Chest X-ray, AP view. Patient: 54 years old, sex M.
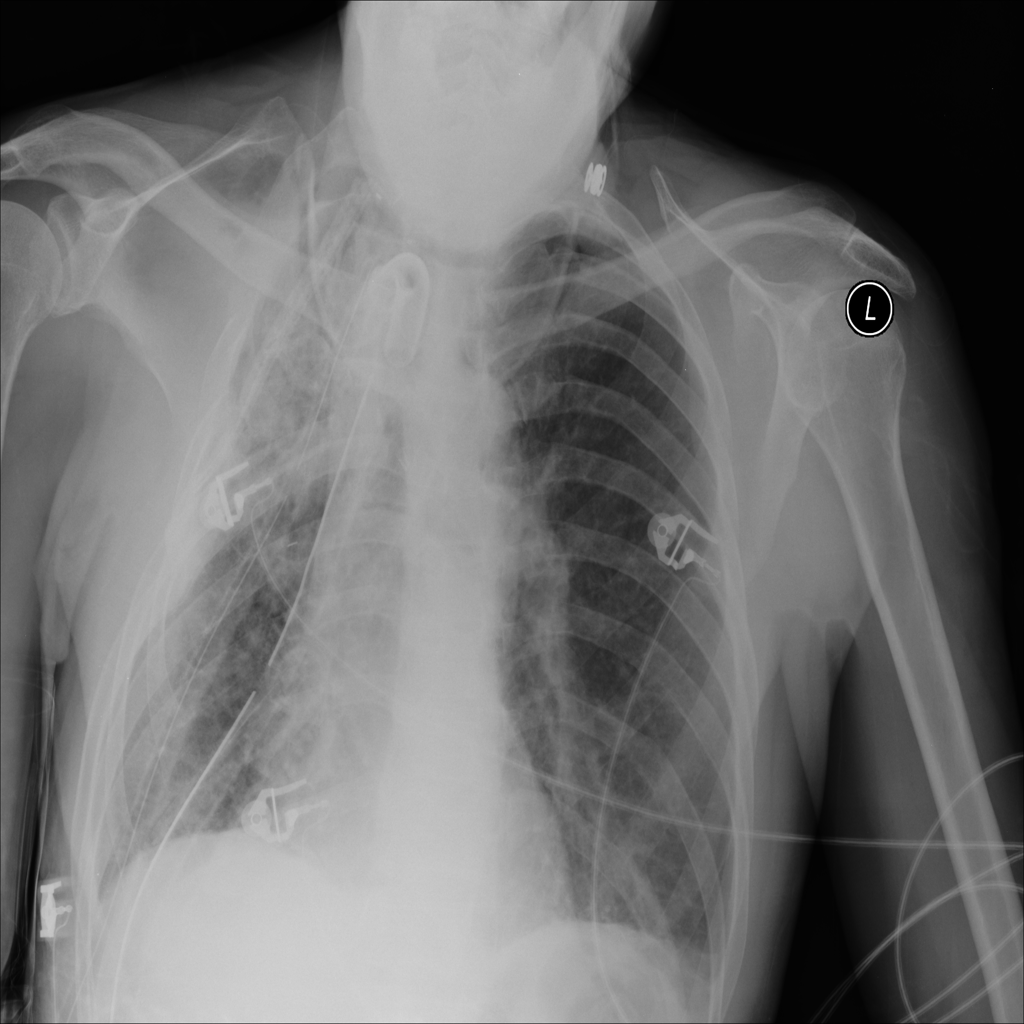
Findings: No Finding